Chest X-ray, PA view. Patient: 17 years old, sex F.
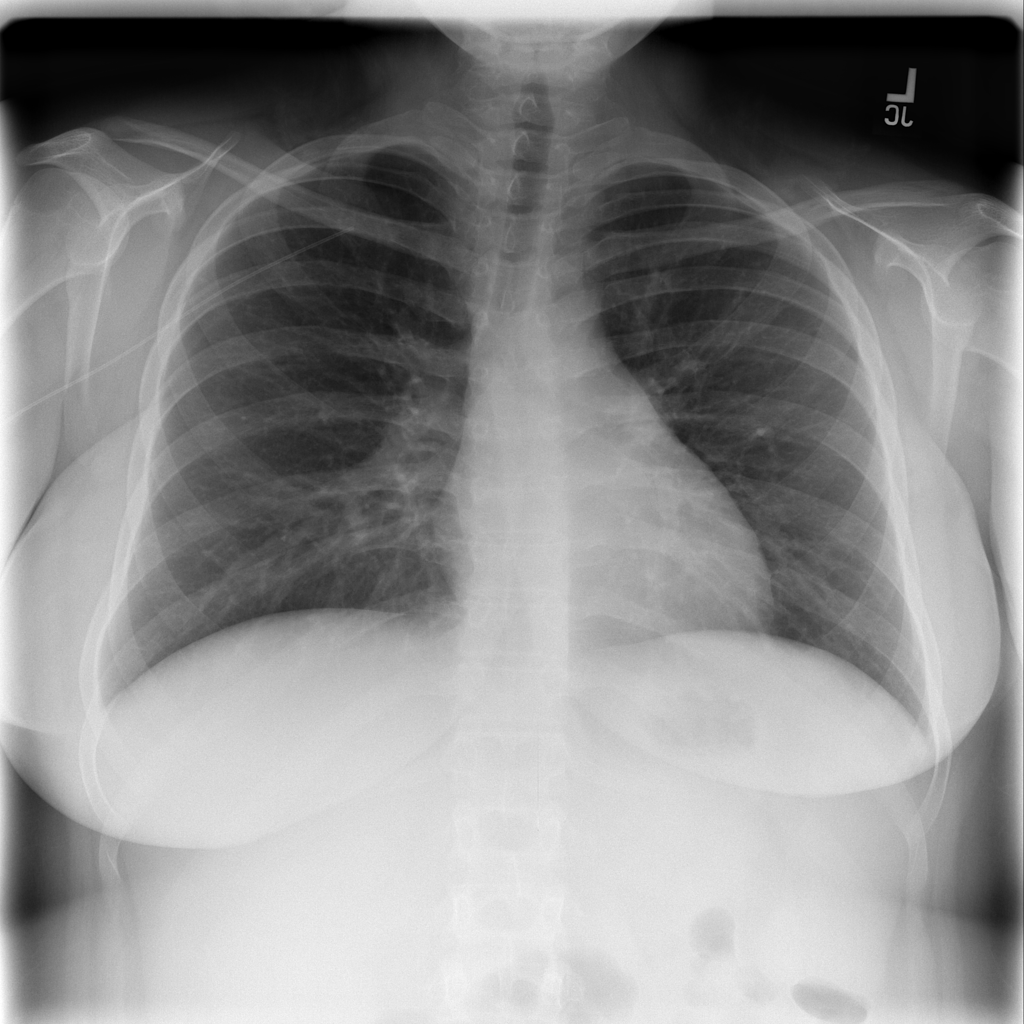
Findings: No Finding